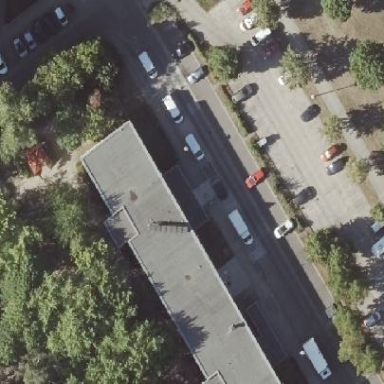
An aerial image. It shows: Kindergarten building.